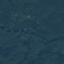
Land use / land cover class: Forest